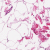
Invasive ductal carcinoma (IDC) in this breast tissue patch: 0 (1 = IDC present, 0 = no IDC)